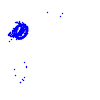
Particle: electron